Question: The iPhone's default calendar program shows the "<" and text at the same time in the navigator bar.
I want to have image and text simultaneously as well.
How is this implemented in Xcode?

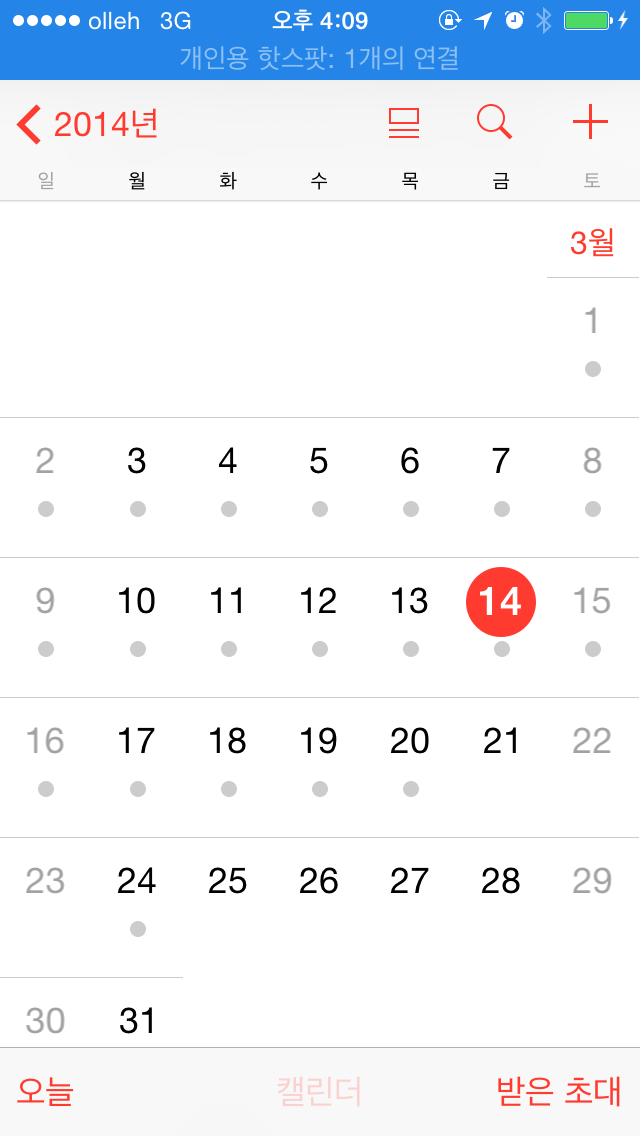
Answer: You can only have image or text inside the 'UIBarbuttonItem', the < is added by iOS by default as a back button for the navigation hierarchy.
You have to design the < button in the image itself if you want both image and the < in the barButton.